Interaction volume radius: 5 \u00c5
Interaction volume height: 20 \u00c5
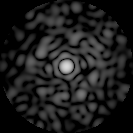
Disorder parameter: 0.8307